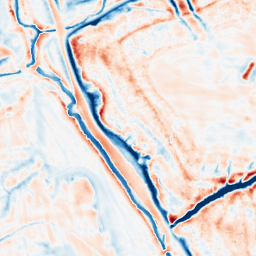
Category: edge_preserving
Decomposition family: bilateral
Decomposition parameters: d: 21
sigma_color: 75
sigma_space: 150
Upsampling method: cubic_mitchell
Upsampling parameters: scale: 8
Upsampling scale: 8